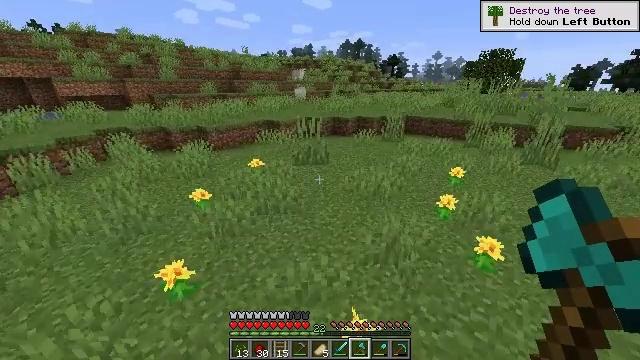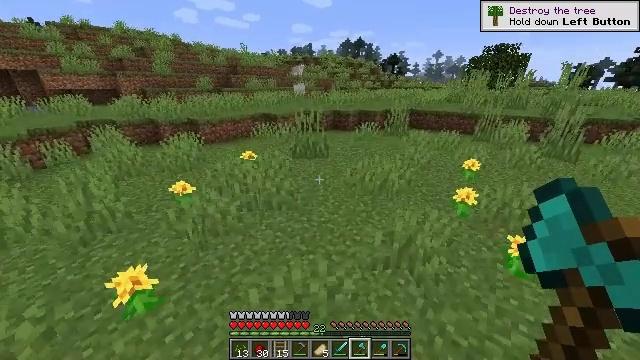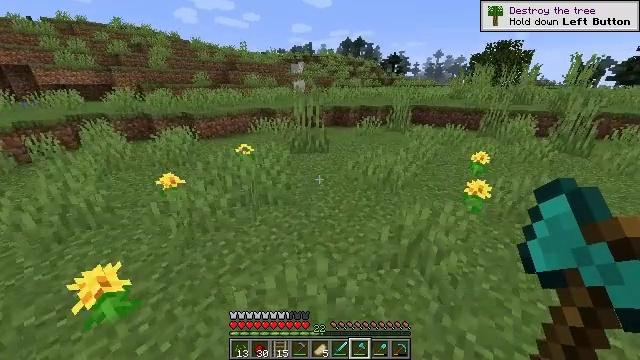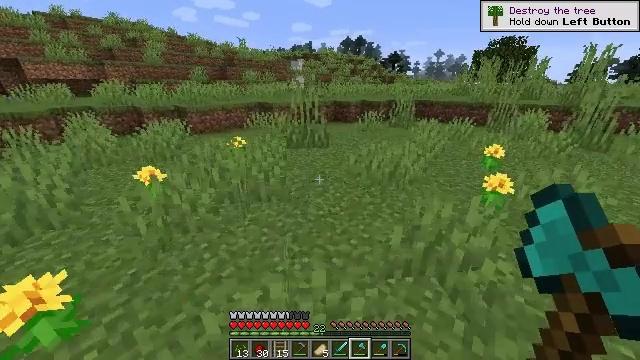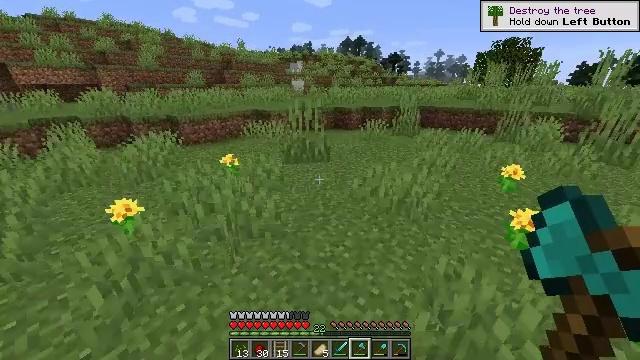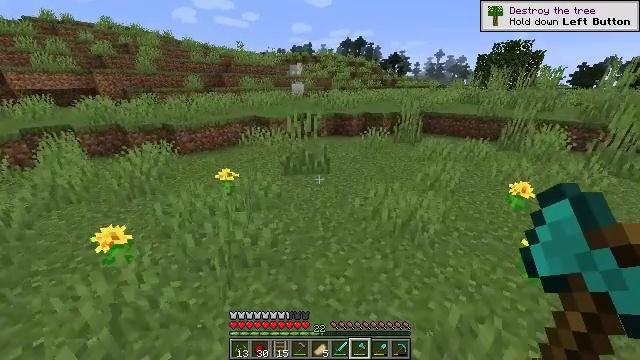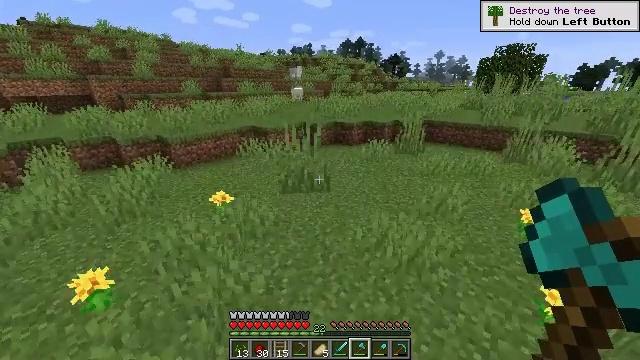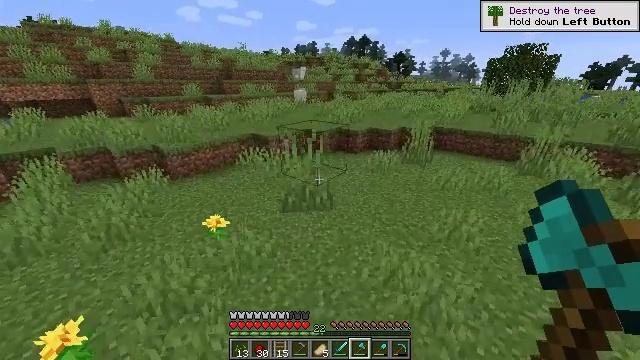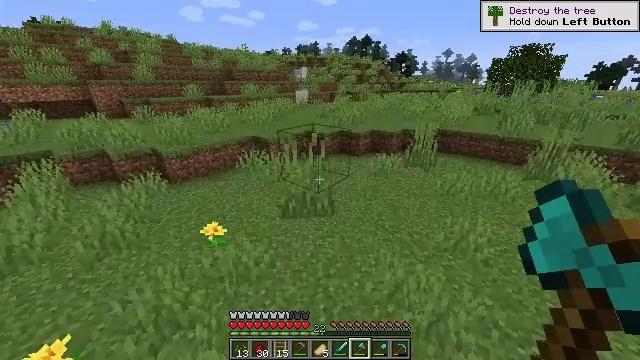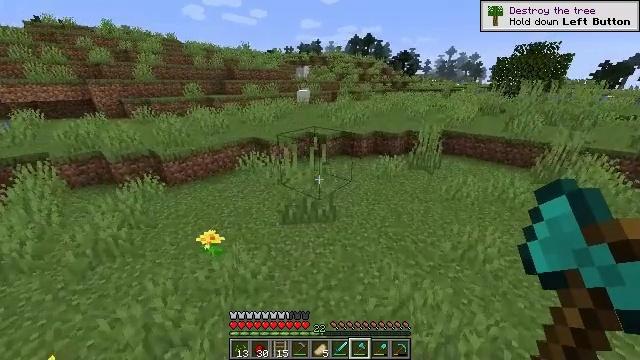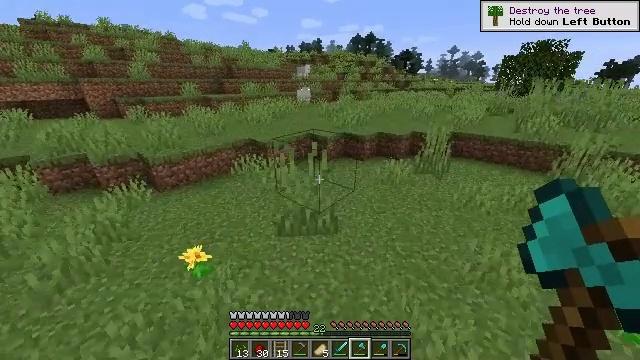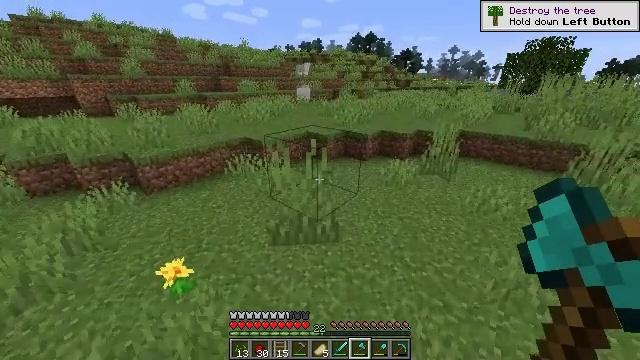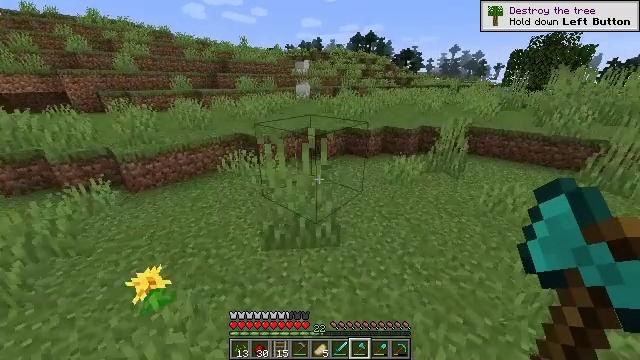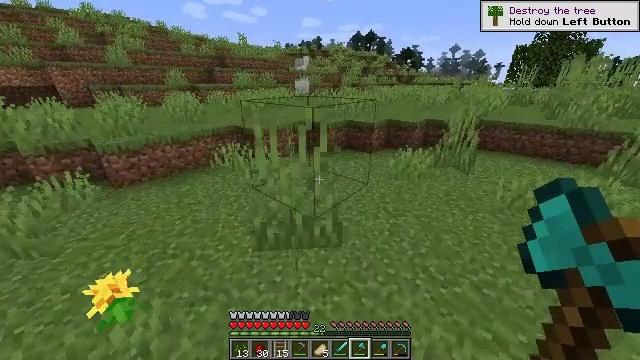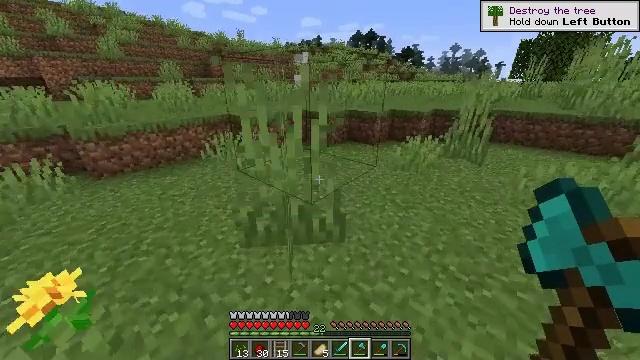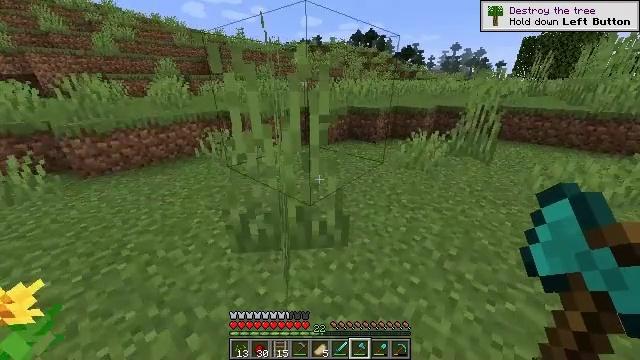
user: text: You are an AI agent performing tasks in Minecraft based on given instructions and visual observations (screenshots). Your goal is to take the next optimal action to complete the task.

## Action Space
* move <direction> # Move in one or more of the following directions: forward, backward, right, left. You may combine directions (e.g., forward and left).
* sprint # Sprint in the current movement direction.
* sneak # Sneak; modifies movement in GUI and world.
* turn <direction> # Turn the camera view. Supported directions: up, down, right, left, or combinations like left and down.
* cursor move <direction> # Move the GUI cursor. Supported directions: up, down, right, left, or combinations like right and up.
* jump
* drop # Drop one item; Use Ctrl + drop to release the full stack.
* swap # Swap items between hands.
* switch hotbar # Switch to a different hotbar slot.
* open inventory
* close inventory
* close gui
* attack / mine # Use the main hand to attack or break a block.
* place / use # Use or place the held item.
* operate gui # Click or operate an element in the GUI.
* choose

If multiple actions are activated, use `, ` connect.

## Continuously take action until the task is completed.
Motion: motion action
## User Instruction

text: Hunt animals.
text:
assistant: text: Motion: move forward, jump
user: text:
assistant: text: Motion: move forward, jump
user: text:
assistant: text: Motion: move forward, sprint, jump
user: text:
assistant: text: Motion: move forward, sprint, jump
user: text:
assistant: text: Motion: move forward, sprint, jump
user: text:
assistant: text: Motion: move forward, sprint, jump
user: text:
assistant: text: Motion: move forward, sprint, jump
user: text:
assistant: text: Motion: move forward, jump
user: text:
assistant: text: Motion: move forward, jump
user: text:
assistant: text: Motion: move forward, jump
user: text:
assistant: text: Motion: move forward, jump
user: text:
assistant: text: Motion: move forward, jump
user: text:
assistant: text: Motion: move forward, jump
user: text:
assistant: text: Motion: move forward, jump
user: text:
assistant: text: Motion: move forward, jump
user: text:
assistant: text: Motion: move forward, sprint, jump
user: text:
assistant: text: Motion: move forward, sprint, jump
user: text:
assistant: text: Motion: move forward, sprint, jump
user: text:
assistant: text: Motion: move forward, sprint, turn left, jump
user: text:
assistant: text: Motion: move forward, turn left and down, jump
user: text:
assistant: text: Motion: move forward, jump
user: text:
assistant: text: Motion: move forward, jump
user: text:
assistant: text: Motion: move forward, jump
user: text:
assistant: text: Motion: move forward, jump
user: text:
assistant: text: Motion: move forward, jump
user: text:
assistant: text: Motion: move forward, jump
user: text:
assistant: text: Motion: move forward, jump
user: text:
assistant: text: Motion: move forward, jump
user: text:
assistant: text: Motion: move forward, sprint, jump
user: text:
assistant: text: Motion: move forward, sprint, jump